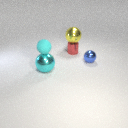
small blue metal sphere behind large cyan metal sphere